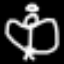
Label: angel